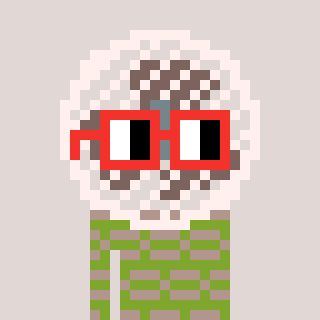
a pixel art character with square red glasses, a fan-shaped head and a slimegreen-colored body on a warm background